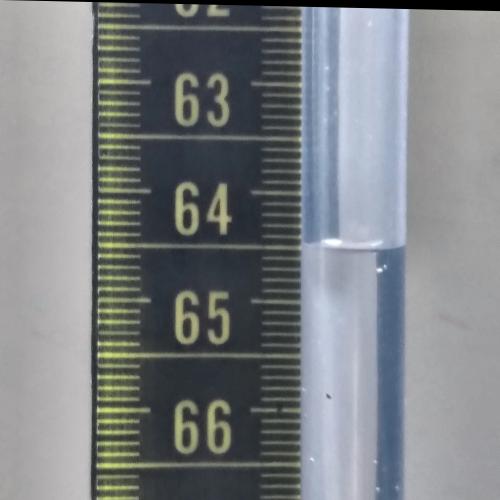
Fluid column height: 64.5 cm